Question: as already described in title, i'm not able to open the dialog window in intellij anymore.
neither the shortcut () nor the menu element under nor the little button in the upper right corner do work.
Clarification: Menu element :

This "bug" occured suddenly as I wrote a web (vaadin/maven) project and tried to set up glassfish, where i often had to switch to the project structure dialog.
Since the first occurence i able to fix it by restarting intellij or switching projects.
This also happened on my laptop running the same intellij and windows version ( on Windows 7 x64)
i appreciate any help!
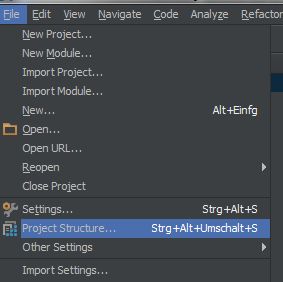
Answer: Your log shows that it is a bug in IntelliJ IDEA - they are trying to create file passing null pathname. Try to delete project files and reopen project from scratch (maybe you've lost some file) - if it won't help then you should create an issue here: <URL> - You can even copy-paste text from your question and attach stacktrace